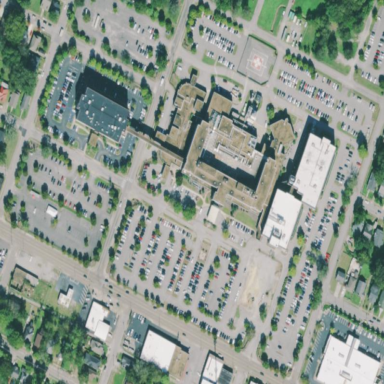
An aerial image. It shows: Hospital.